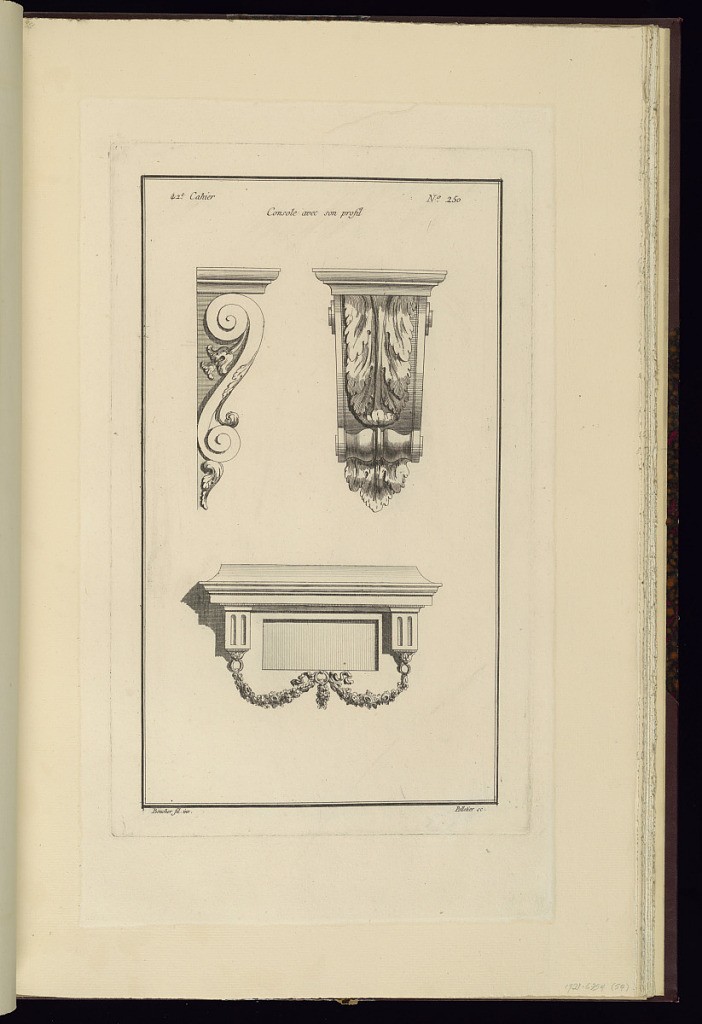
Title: Console avec son profil
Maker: Juste-François Boucher, French, 1736 – 1782
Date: ca. 1775
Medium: Engraving on off white laid paper
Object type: Print
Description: Design for a bracket with views of its front and side. The bracket is decorated with  scrolls and acanthus leaves. Below is another small bracket with draped floral garland. The plate is signed.